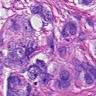
Metastatic tissue present: yes